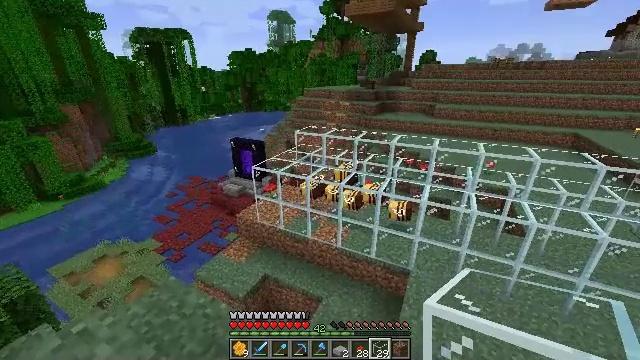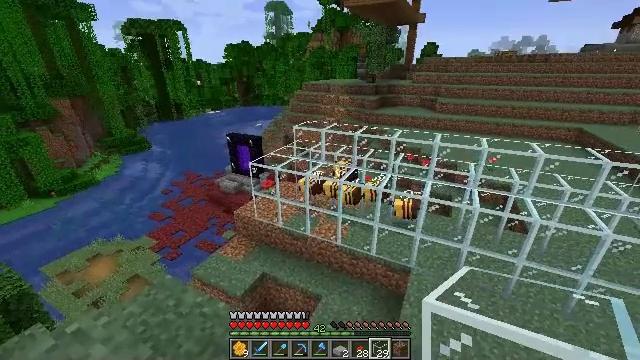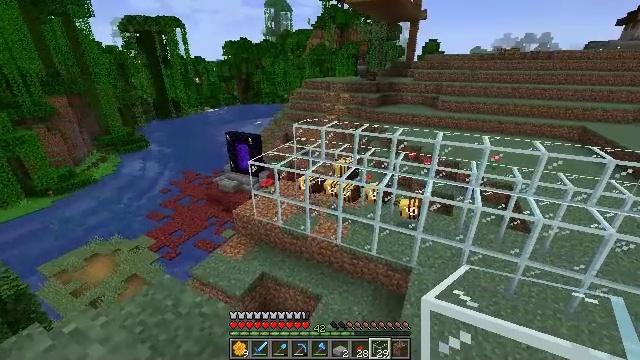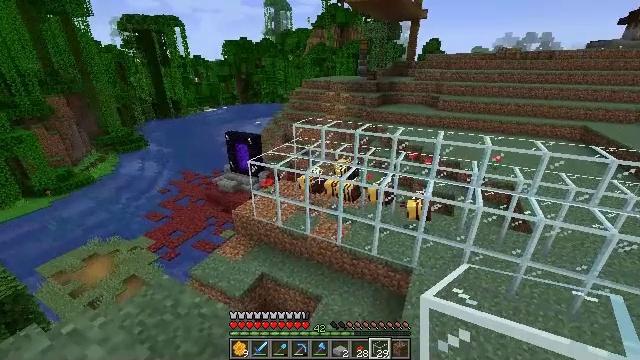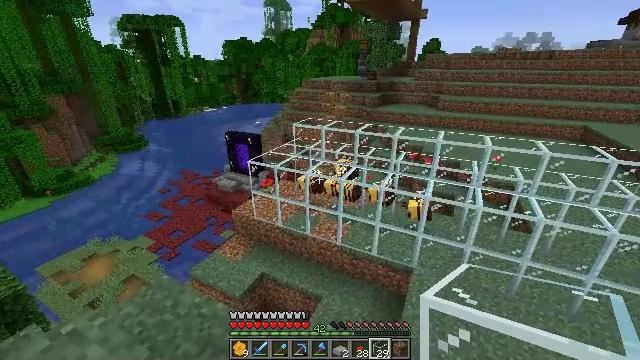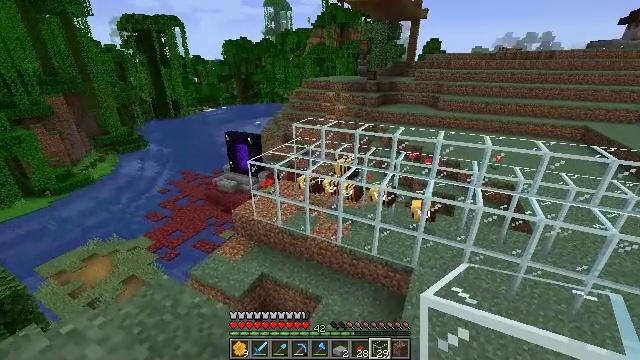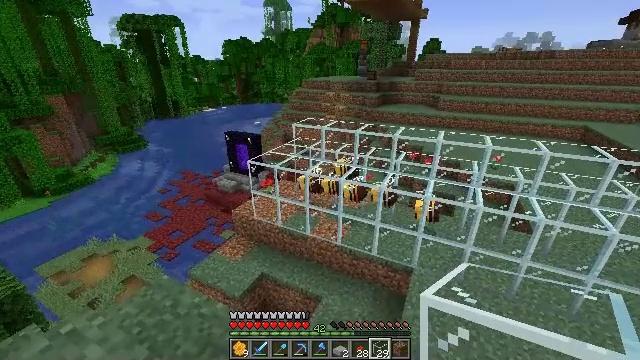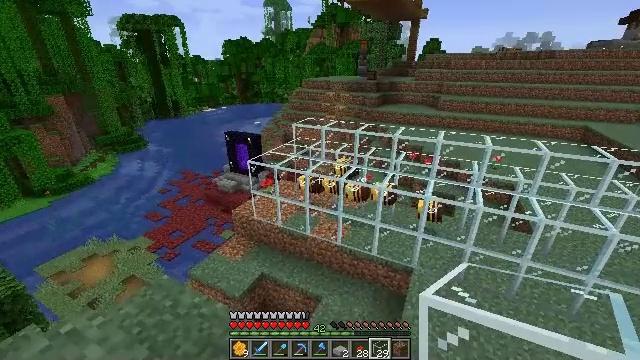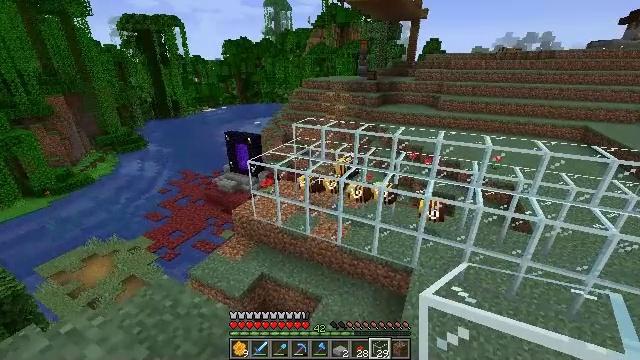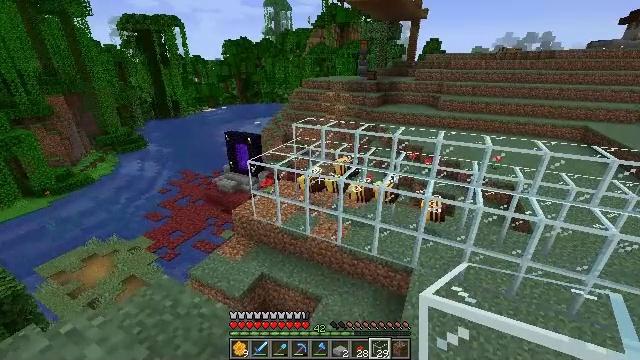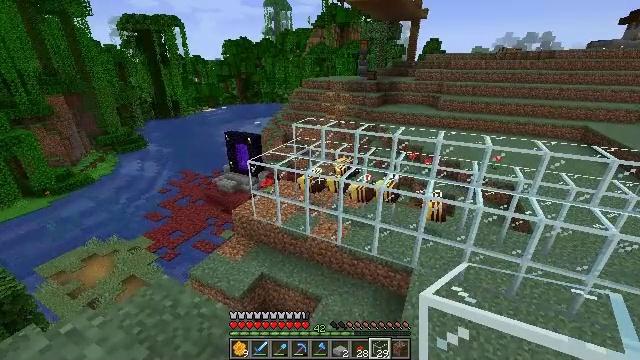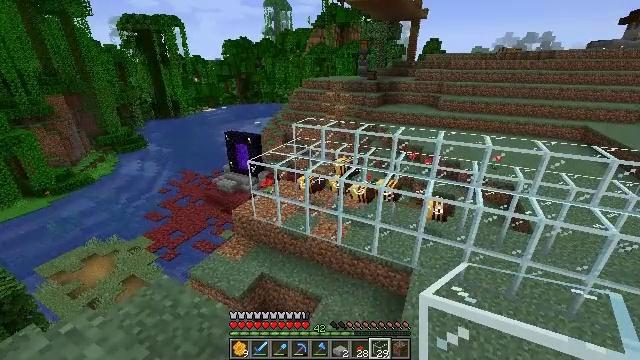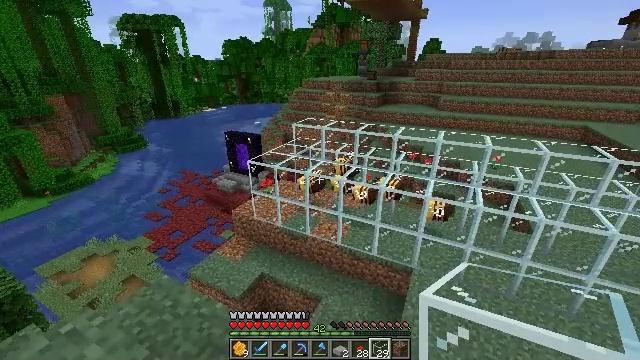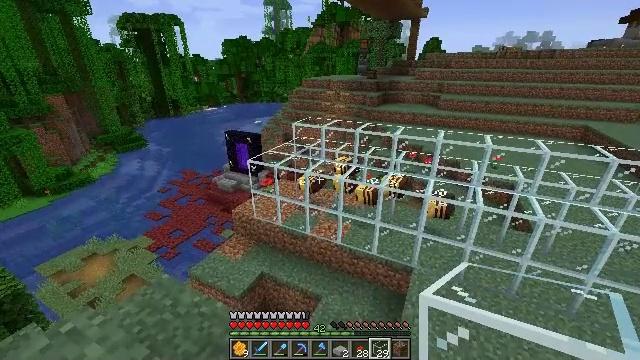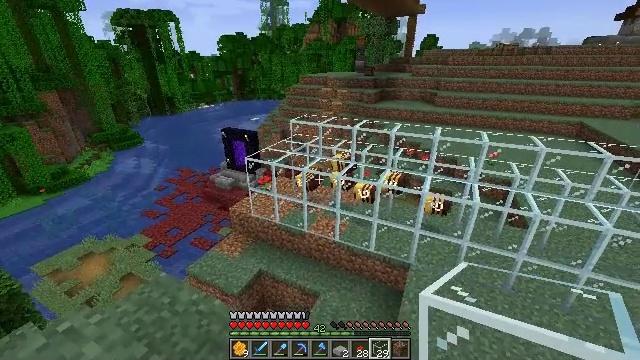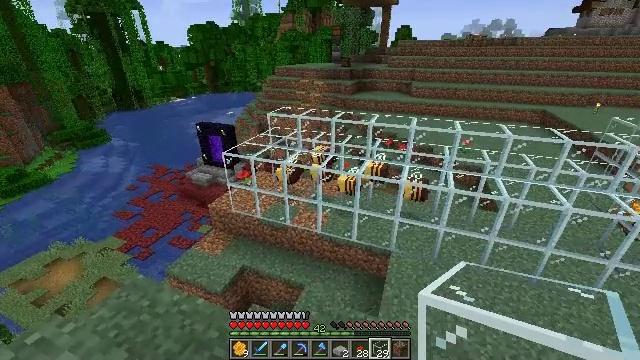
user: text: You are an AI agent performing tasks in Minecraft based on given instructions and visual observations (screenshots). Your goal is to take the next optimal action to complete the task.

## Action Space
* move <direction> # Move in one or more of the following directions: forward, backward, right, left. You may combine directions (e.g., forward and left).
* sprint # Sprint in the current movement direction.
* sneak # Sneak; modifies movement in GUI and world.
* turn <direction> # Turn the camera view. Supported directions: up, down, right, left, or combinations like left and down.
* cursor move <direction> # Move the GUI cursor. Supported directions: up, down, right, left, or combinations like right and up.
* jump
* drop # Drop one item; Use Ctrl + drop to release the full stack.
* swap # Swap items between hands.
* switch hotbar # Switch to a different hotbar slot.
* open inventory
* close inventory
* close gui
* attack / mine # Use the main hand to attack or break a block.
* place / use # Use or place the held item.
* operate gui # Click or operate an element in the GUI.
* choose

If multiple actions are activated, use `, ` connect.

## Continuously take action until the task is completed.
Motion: motion action
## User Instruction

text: Make sure to have the materials to craft a campfire.
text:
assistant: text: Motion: no_op
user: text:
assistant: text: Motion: no_op
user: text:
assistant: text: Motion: no_op
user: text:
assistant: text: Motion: no_op
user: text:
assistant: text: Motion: no_op
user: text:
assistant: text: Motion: no_op
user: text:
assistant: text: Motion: no_op
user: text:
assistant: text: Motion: no_op
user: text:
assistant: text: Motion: no_op
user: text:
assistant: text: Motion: no_op
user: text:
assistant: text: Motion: no_op
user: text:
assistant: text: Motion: no_op
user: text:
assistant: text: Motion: no_op
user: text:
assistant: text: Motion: no_op
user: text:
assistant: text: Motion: turn right and down
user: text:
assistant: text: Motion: turn right and down
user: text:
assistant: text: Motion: turn right and down
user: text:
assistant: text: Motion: turn right
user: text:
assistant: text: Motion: no_op
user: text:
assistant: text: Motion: no_op
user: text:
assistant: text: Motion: no_op
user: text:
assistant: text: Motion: no_op
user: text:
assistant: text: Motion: no_op
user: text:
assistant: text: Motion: no_op
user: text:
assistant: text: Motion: no_op
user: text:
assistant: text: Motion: no_op
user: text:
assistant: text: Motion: no_op
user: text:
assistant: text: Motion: no_op
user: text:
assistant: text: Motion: no_op
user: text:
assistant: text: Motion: no_op